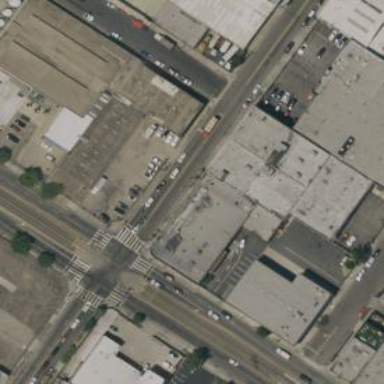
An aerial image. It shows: Building that serves as strip club.